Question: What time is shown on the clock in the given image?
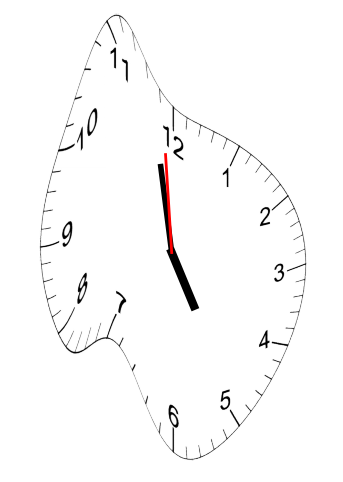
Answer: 04:57:59